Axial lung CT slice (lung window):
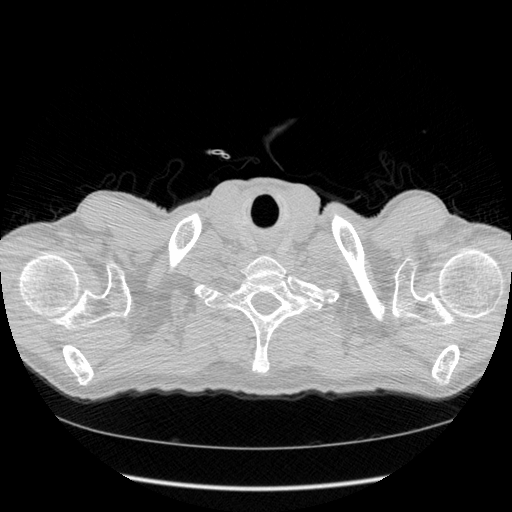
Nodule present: no